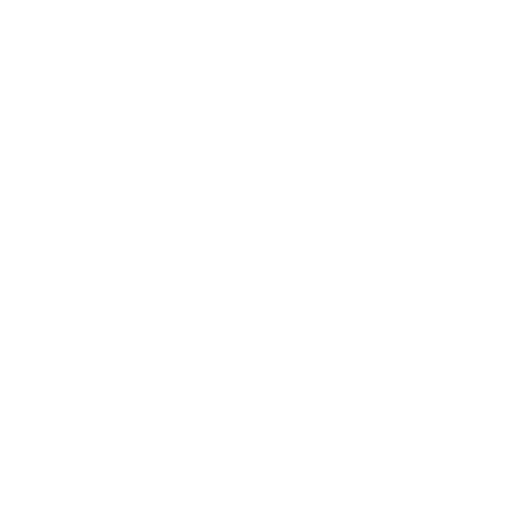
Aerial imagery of bar in Hawaii named Nero Bank containing only unknown